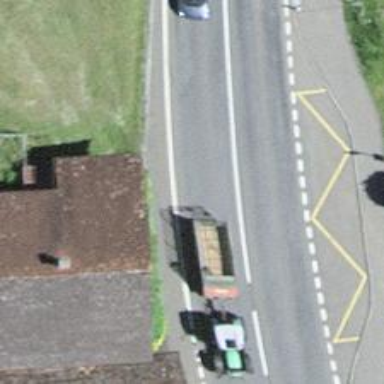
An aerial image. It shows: Primary highway with asphalt surface. There is track cycleway on the left side and sidewalk.